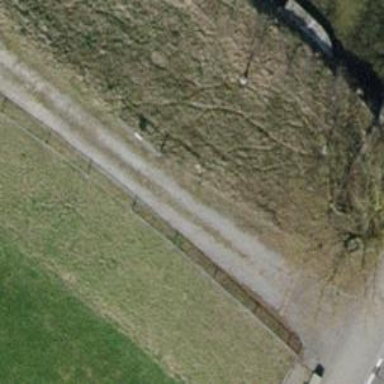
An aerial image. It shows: Gate.